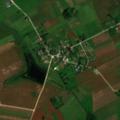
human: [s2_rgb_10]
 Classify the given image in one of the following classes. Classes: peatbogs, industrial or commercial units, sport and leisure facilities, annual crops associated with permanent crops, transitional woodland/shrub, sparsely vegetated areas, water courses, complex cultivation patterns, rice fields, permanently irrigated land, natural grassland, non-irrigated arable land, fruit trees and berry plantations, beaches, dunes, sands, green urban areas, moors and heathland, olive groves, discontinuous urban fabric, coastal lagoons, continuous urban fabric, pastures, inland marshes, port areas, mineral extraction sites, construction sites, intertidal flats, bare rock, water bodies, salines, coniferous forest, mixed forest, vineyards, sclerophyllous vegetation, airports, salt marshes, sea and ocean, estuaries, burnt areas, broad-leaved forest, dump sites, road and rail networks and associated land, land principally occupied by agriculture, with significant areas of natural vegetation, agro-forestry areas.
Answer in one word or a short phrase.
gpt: non-irrigated arable land, pastures, complex cultivation patterns